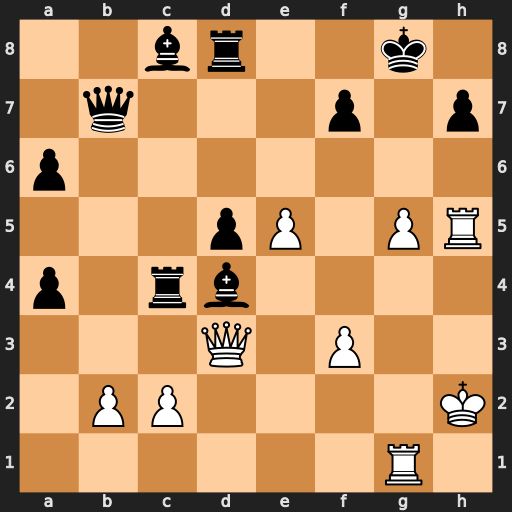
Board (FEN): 2br2k1/1q3p1p/p7/3pP1PR/p1rb4/3Q1P2/1PP4K/6R1
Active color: w
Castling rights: -
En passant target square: -
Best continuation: Qxh7+ Kf8 Qh8+ Ke7 Qf6+ Kd7 Qd6+ Ke8 Rh8#